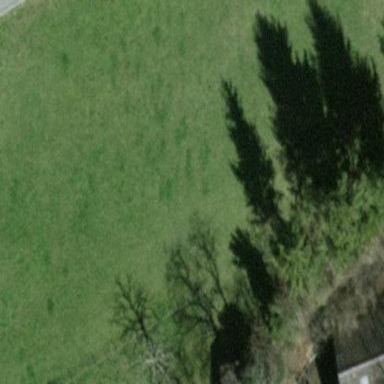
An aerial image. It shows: Area covered with grass.